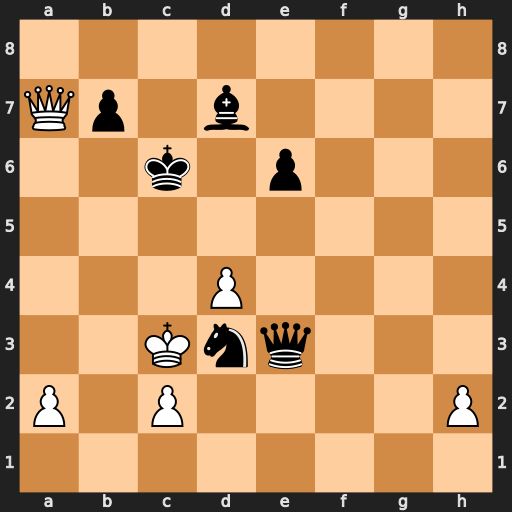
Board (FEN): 8/Qp1b4/2k1p3/8/3P4/2Knq3/P1P4P/8
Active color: w
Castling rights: -
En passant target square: -
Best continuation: d5+ Kxd5 Qxe3